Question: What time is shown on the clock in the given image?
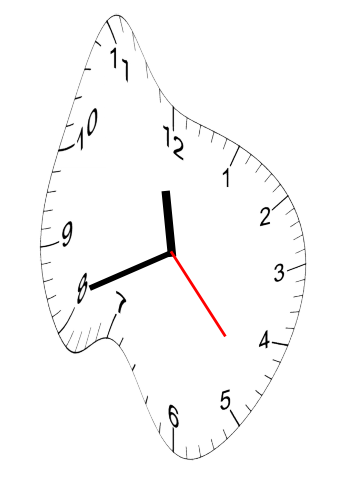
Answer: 11:41:23